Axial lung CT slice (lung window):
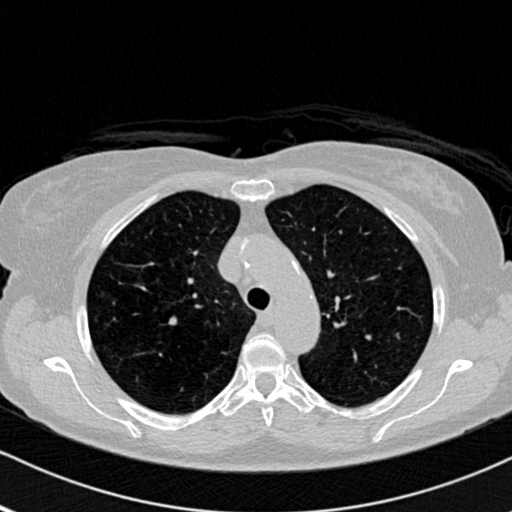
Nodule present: no